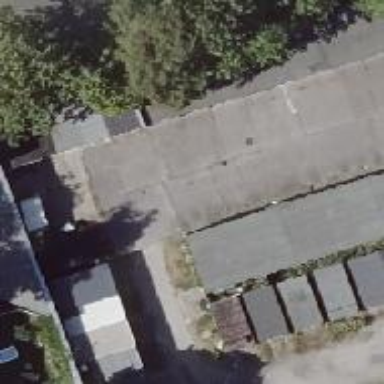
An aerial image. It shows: Group of garages.